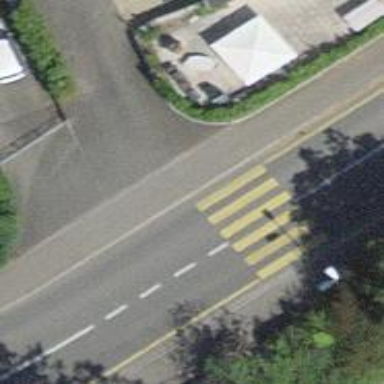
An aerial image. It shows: Uncontrolled zebra crossing on the road.